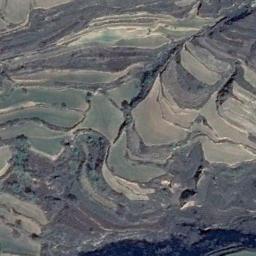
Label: terrace